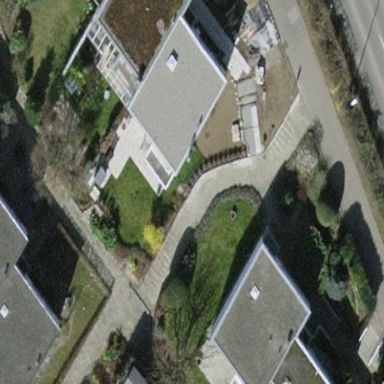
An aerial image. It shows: Terrace building.